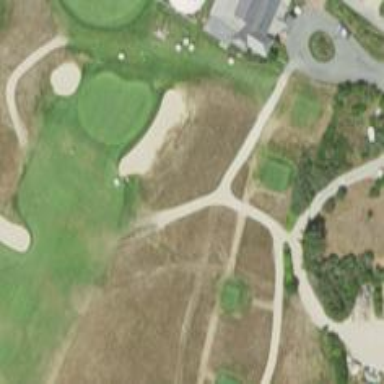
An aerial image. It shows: Path used for both walking and golf.